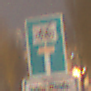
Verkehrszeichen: SackgasseRadverkehrDurchlaessig
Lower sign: HinweisGeaenderteVorfahrtVerkehrsfuehrungVerkehrsregelung3
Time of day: Night
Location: Outdoor (Urban)
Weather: Overcast
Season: Winter
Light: Artificial